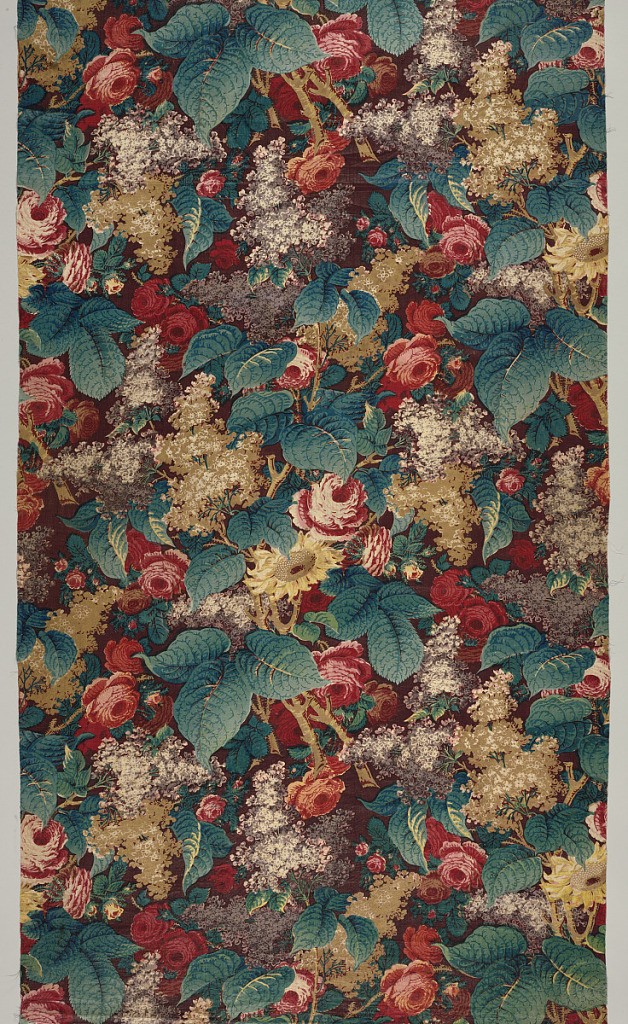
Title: Textile
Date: mid-19th century
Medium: cotton Technique: woodblock printed on plain weave, glazed
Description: Length of chintz with a dark purple ground with large flower and foliage design arranged in allover pattern of roses, lilacs, etc. with large leaves. Printed in reds, violets, drab brown, faded yellow, and blue-green. The leaves show blue and yellow combined; yellow has faded to leave a bluish tone.